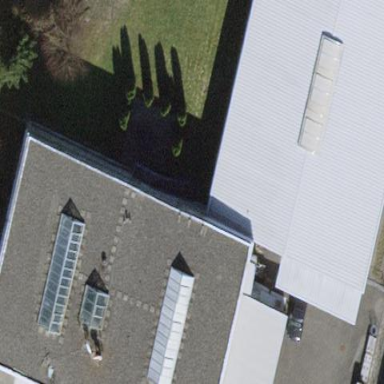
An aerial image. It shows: Building with flat roof.